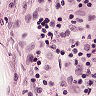
Metastatic tissue present: no